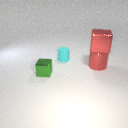
small cyan rubber cylinder to the right of small green metal cube